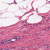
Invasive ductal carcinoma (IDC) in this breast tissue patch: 0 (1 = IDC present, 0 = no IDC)